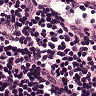
Metastatic tissue present: no